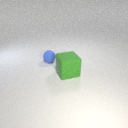
small blue rubber sphere to the left of large green rubber cube